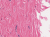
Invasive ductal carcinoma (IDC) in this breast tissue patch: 0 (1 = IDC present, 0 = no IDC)